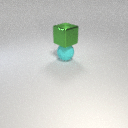
large green metal cube above large cyan rubber sphere